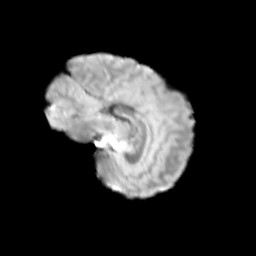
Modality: T2w
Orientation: sagittal
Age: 11
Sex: female
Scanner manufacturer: siemens
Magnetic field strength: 3 T
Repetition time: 3.8 s
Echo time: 0.07 s